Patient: sex F, age 34
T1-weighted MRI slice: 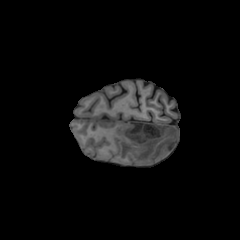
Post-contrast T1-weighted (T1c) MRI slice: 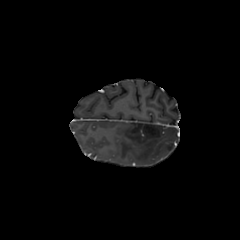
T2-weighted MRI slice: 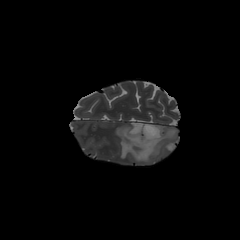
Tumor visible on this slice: yes
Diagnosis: Astrocytoma, IDH-mutant
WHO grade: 3